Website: slack
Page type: payment
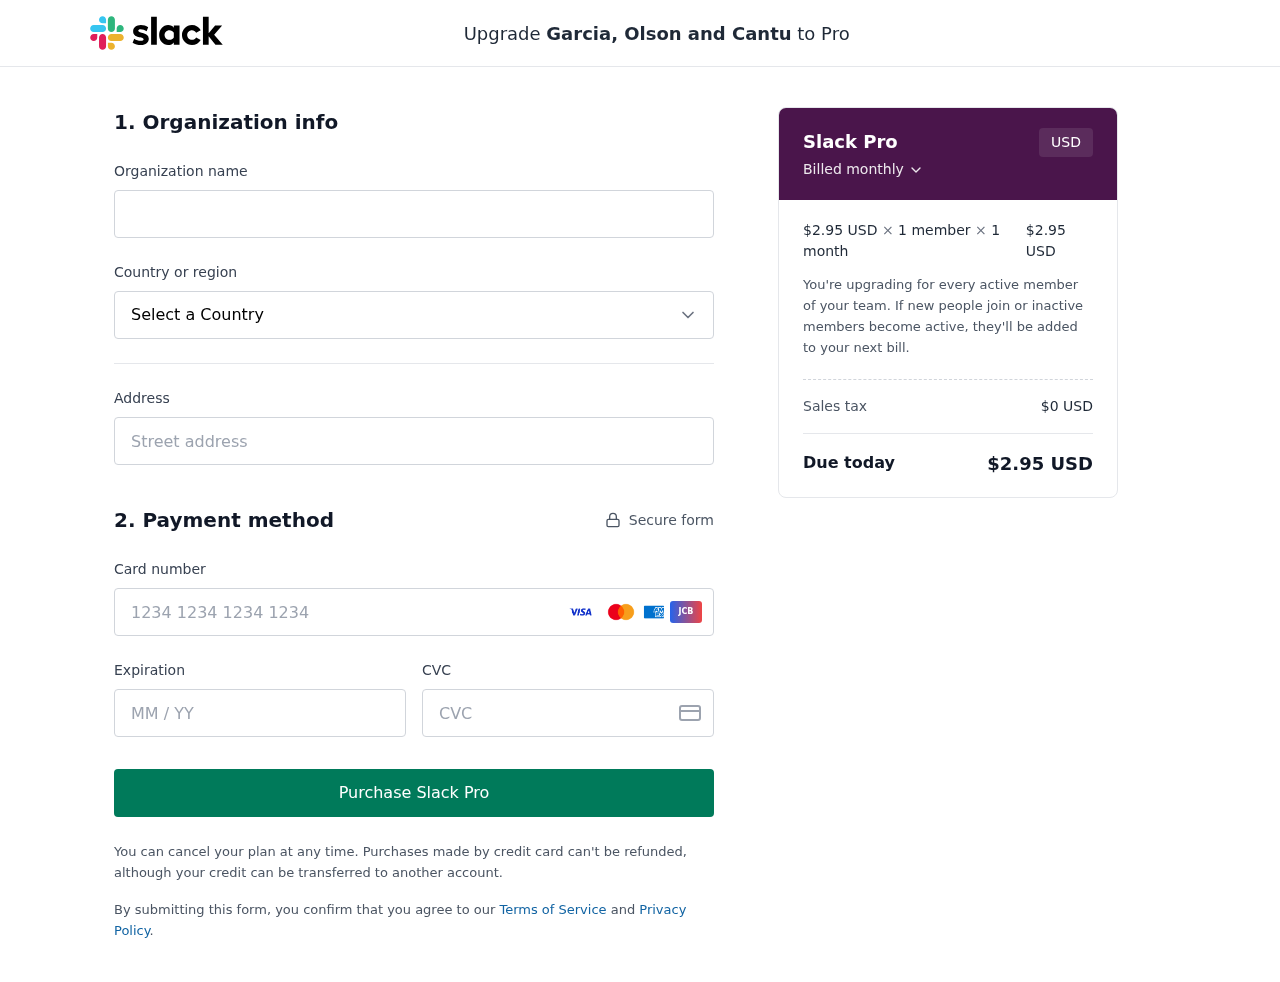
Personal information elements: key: PII_CARD_CVV
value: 865
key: PII_CARD_EXPIRY
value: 11/26
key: PII_CARD_NUMBER
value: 2295 3462 4971 0689
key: PII_COMPANY
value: Garcia, Olson and Cantu
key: PII_COUNTRY
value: United States
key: PII_STREET
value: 23780 Robert Hollow
Product elements: key: PRODUCT1_PRICE
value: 2.95
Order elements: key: ORDER_SUBTOTAL
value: $2.95 USD
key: ORDER_TAX
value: $0 USD
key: ORDER_TOTAL
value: $2.95 USD